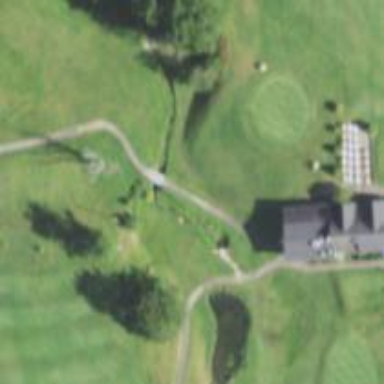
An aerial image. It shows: Path for golf carts.